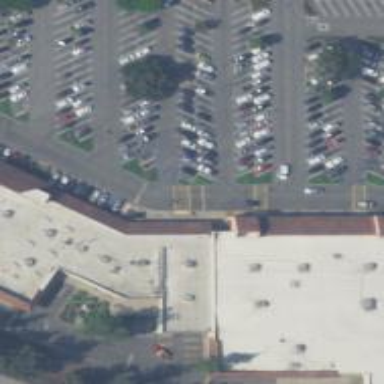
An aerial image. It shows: Retail building.